Question: Hi I want to crop Image without moving Overlay view instead move Image.

The image can be moved all around. I would like to crop and save the highlighted area as shown below inside the black border.
I have 'ImageView' with 'android:scaleType="matrix"'
Here's my layout code
'''
<RelativeLayout
android:id="@+imageEdit/rl_ScaleImage"
android:layout_width="match_parent"
android:layout_height="fill_parent"
android:layout_below="@+imageEdit/Topbar"
android:visibility="visible" >
<ImageView
android:id="@+imageEdit/imageView1"
android:layout_width="fill_parent"
android:layout_height="fill_parent"
android:layout_alignParentLeft="true"
android:scaleType="matrix" />
<View
android:id="@+imageEdit/viewTop"
android:layout_width="fill_parent"
android:layout_height="50dp"
android:layout_alignParentTop="true"
android:background="#99000000" />
<View
android:id="@+imageEdit/view_scaledImage"
android:layout_width="fill_parent"
android:layout_height="fill_parent"
android:layout_above="@+imageEdit/viewBottom"
android:layout_below="@+imageEdit/viewTop"
android:background="@drawable/rounded_corner_small" />
<View
android:id="@+imageEdit/viewBottom"
android:layout_width="fill_parent"
android:layout_height="150dp"
android:layout_alignParentBottom="true"
android:background="#99000000" />
</RelativeLayout>
'''
'ImageView' has 'OnTouchListener'. Image can be zoomed in or zoomed out and is also movable in 'ImageView1'. View 'view_scaledImage' is the area which I want to crop and save. How do I do this?
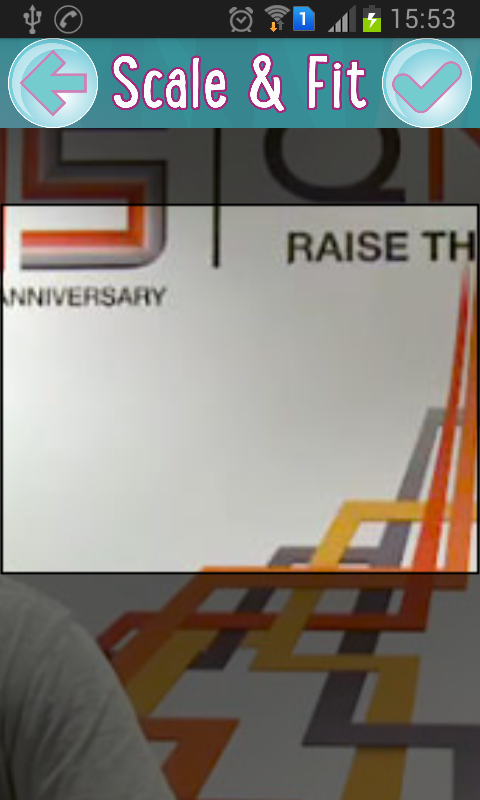
Answer: Finally I got the solution by combining Cropper library and PhotoView libraries.
<URL>